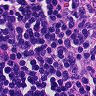
Metastatic tissue present: no